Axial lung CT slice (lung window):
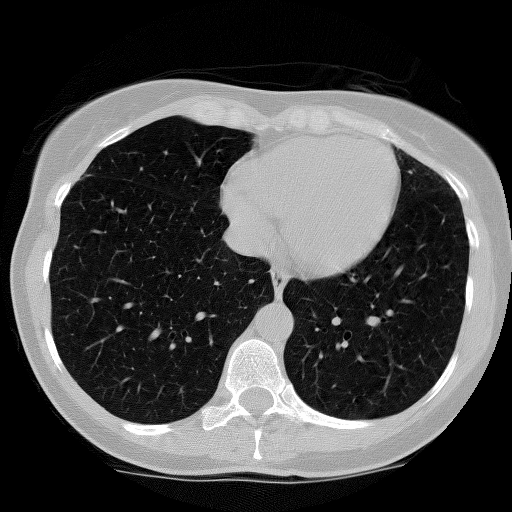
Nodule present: no